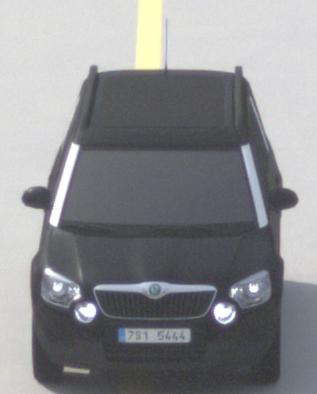
Make: Skoda
Model: Yeti 1.2 TSI
Detailed model: Yeti
Model produced from: 2009/11
Model produced until: 2011/10
Doors: 5
Color: black
Road condition: dry road
Daytime: morning or afternoon
Contrast: medium contrast